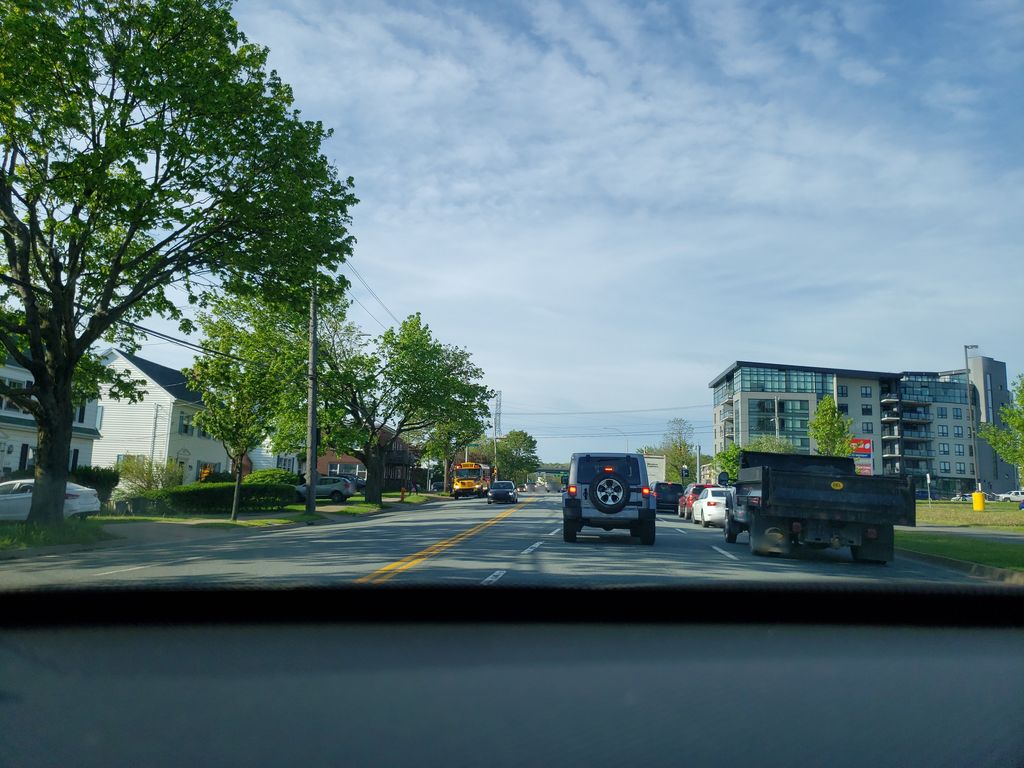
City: halifax